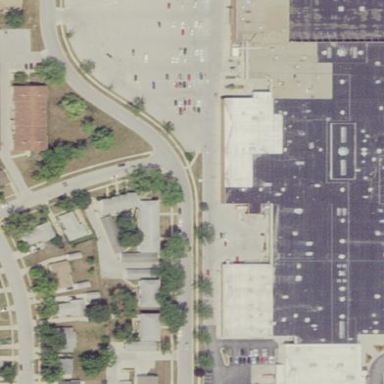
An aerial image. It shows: Mall building.